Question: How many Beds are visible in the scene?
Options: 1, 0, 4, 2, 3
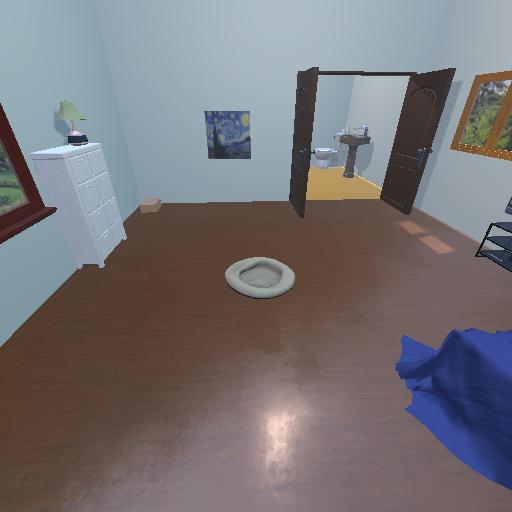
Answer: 1